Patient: sex F, age 64
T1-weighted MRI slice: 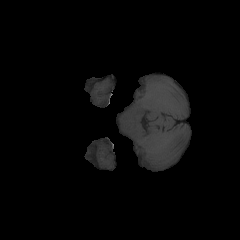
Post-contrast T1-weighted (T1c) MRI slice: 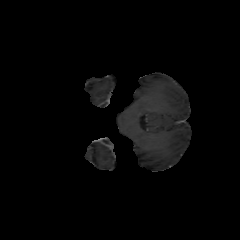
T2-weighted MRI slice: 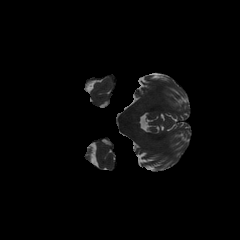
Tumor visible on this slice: no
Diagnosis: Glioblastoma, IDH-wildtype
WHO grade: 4